Question: Please, can you indicate me which kind of view is it?
Section 1.(red)
Section 2.(blue) it has scroll
section 3. (green)
Many thanks
UPDATED
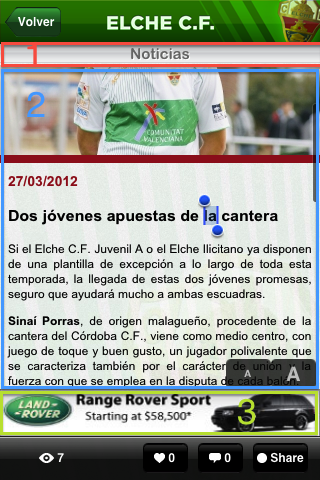
Answer: 1. probably UIView with UIImageView and UILabel added as subViews
2. probably UIWebView. it could also be UISCrollView populated programatically.
3. looks like ADBannerView, it could be custom banner based on UIImageView